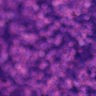
Metastatic tissue present: yes